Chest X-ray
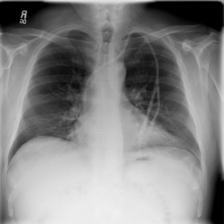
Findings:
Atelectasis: negative
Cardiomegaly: negative
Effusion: negative
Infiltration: negative
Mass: negative
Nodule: negative
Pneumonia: negative
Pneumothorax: negative
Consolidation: negative
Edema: negative
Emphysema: negative
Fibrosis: negative
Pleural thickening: negative
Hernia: negative